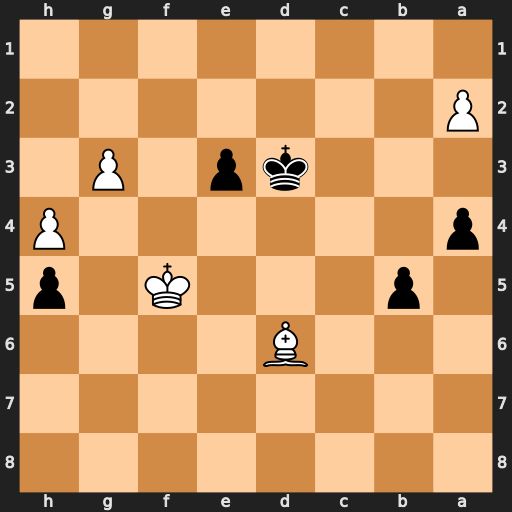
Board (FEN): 8/8/3B4/1p3K1p/p6P/3kp1P1/P7/8
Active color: b
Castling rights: -
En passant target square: -
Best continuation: e2 Bb4 a3 Kf4 Kc4 Ke3 Kxb4